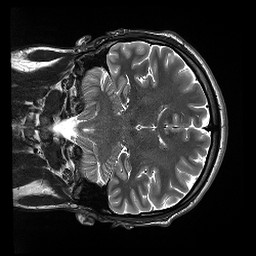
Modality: T2w
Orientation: coronal
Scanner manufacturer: siemens
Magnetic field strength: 3 T
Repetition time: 13.52 s
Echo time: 0.088 s